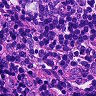
Metastatic tissue present: no